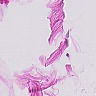
Metastatic tissue present: no